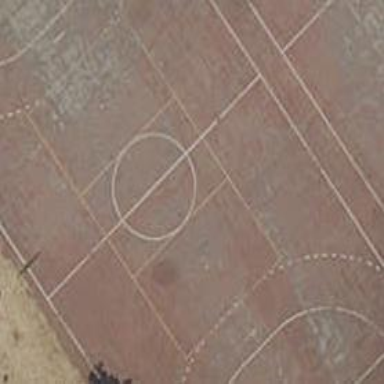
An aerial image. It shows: Soccer pitch designated for leisure and sports activities.